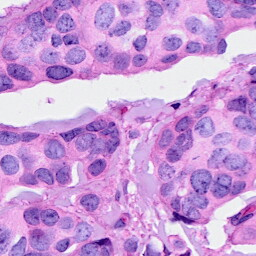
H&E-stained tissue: Breast